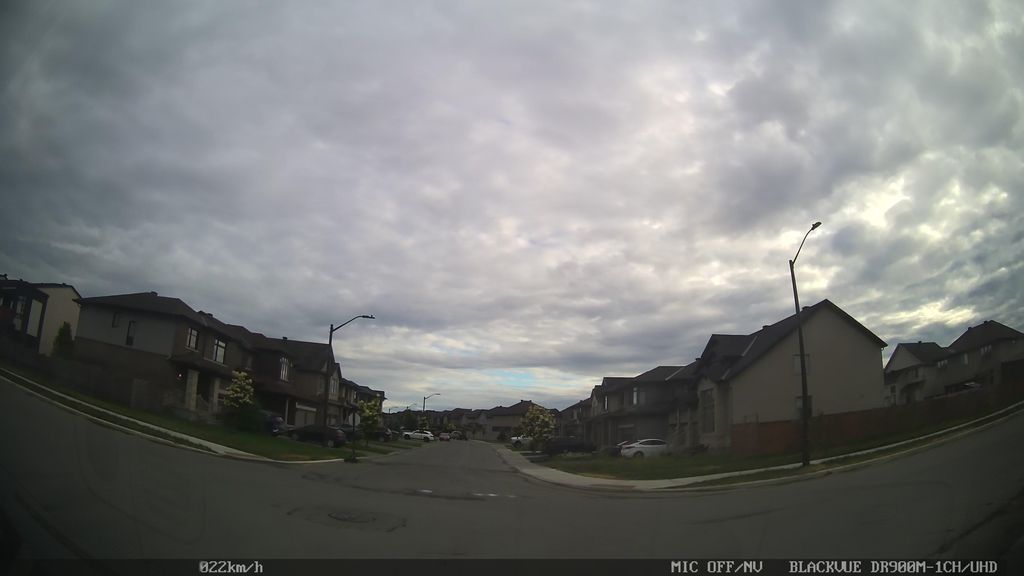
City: ottawa-gatineau